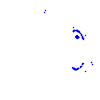
Particle: proton